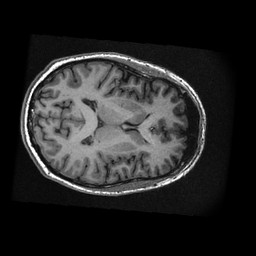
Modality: T1w
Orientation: axial
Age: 32
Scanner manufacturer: ge
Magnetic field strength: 3 T
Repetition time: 0.008364 s
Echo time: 0.003112 s